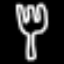
Label: fork